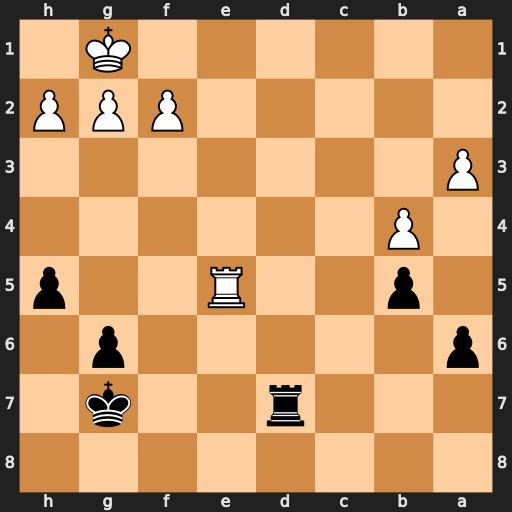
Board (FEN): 8/3r2k1/p5p1/1p2R2p/1P6/P7/5PPP/6K1
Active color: b
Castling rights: -
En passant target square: -
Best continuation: Rd1+ Re1 Rxe1#